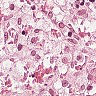
Metastatic tissue present: no